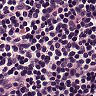
Metastatic tissue present: no